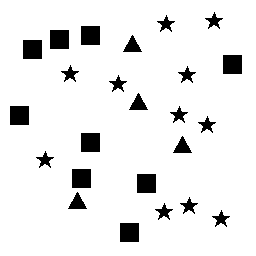
Squares: 9
Triangles: 4
Stars: 11
Total shapes: 24